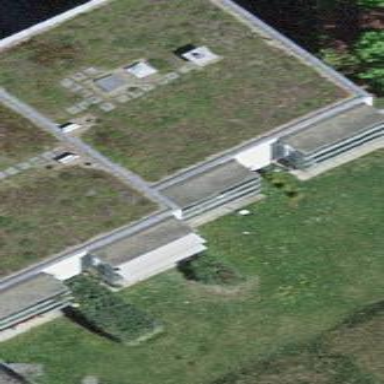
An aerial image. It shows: Flat-roofed residential building.